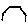
Label: hexagon